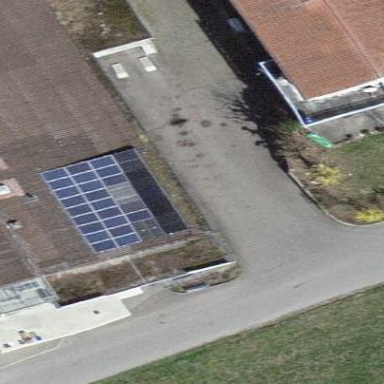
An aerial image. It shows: Solar power generator using photovoltaic method with solar photovoltaic panel types.